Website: home-depot
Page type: customer-info-address
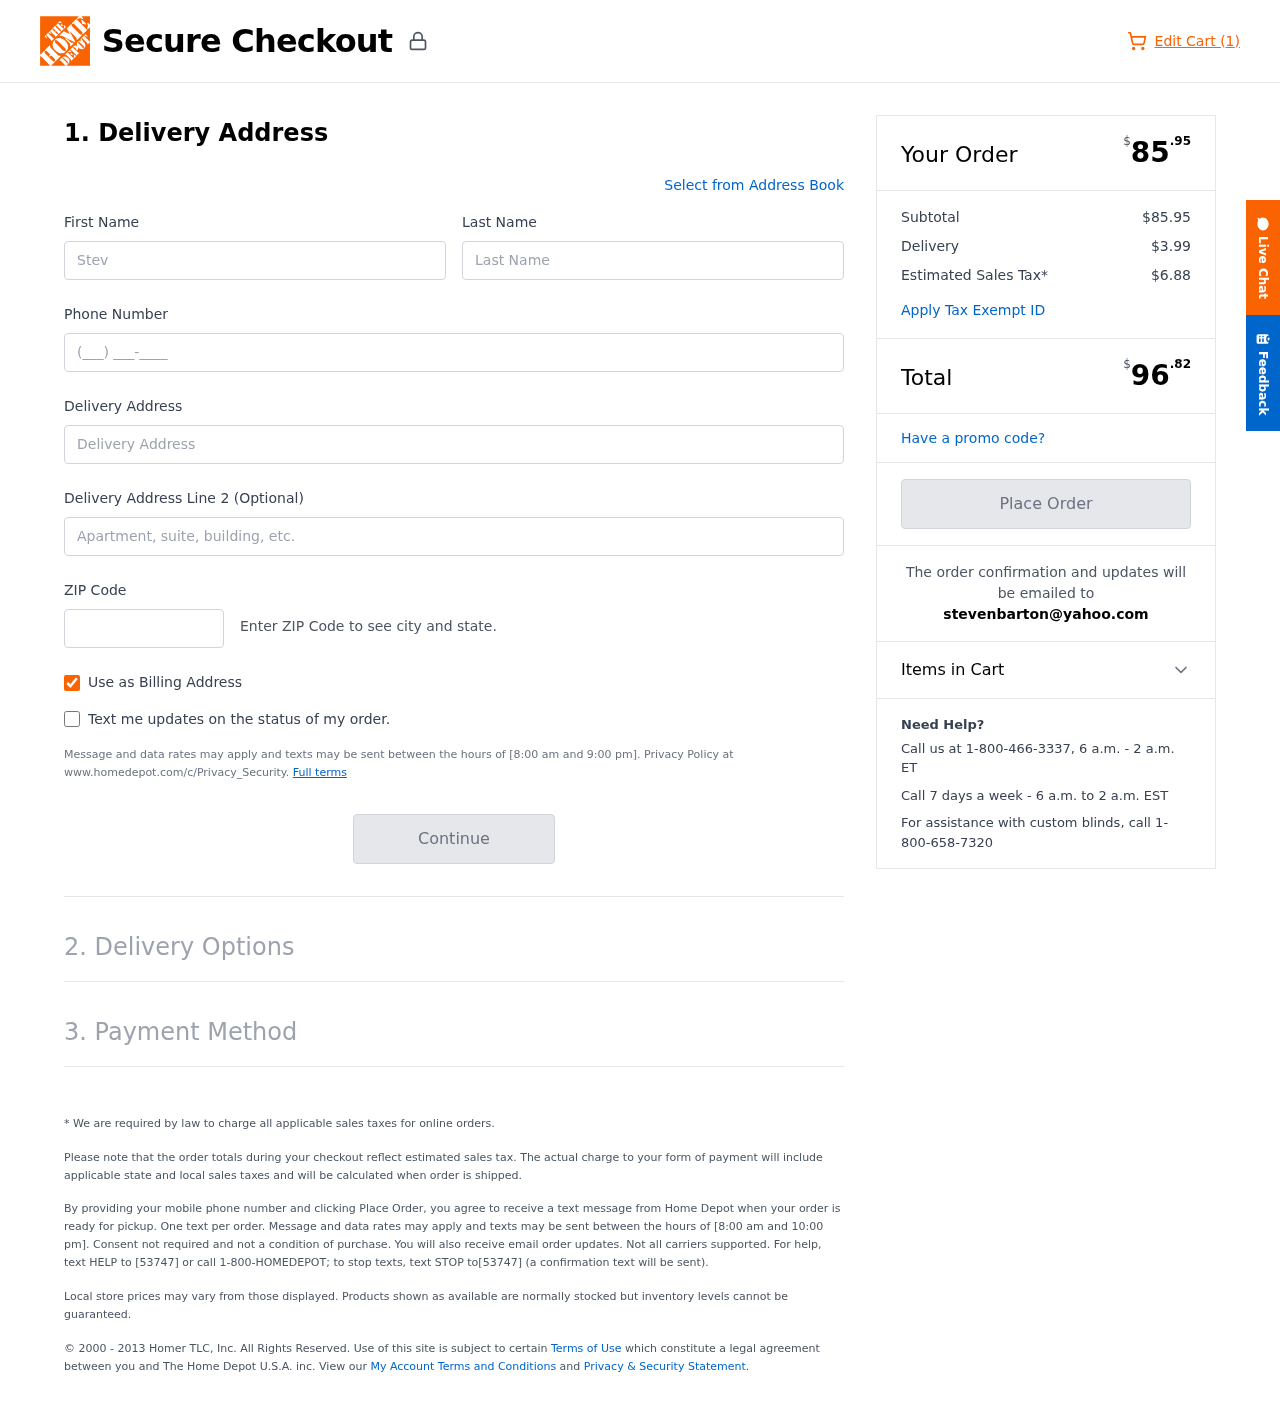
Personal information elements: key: PII_EMAIL
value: stevenbarton@yahoo.com
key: PII_FIRSTNAME
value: Steven
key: PII_LASTNAME
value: Barton
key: PII_PHONE
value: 2838906233
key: PII_POSTCODE
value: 43845
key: PII_STREET
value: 39328 Debra Course
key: PII_STREET2
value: Apt. 243
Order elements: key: ORDER_NUM_ITEMS
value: Edit Cart (1)
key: ORDER_SUBTOTAL_HEADER
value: $85.95
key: ORDER_SUBTOTAL
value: $85.95
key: ORDER_SHIPPING_COST
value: $3.99
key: ORDER_TAX
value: $6.88
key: ORDER_TOTAL2
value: $96.82